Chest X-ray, AP view. Patient: 35 years old, sex M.
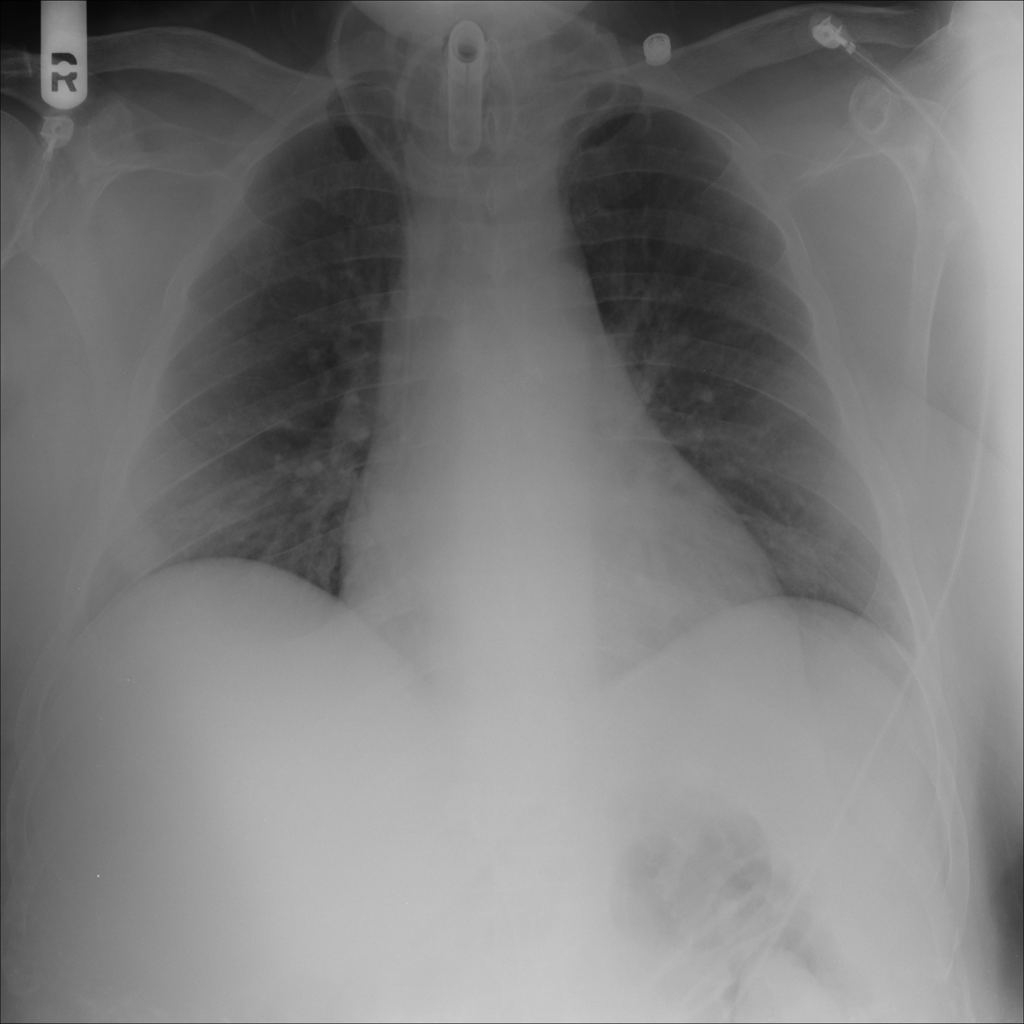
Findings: No Finding